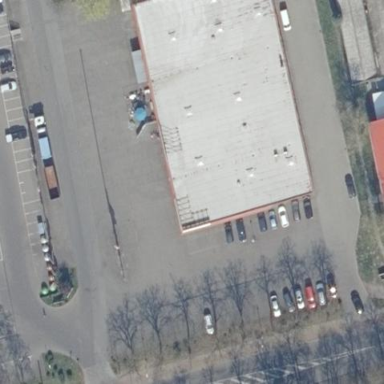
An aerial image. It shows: Parking area with surface.